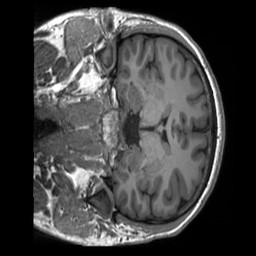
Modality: T1w
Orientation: coronal
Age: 18
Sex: male
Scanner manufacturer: siemens
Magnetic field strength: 3 T
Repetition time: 2.3 s
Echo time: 0.00232 s